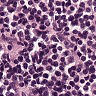
Metastatic tissue present: no